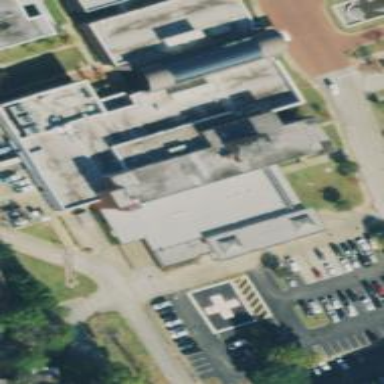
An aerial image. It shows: Healthcare facility identified as hospital.